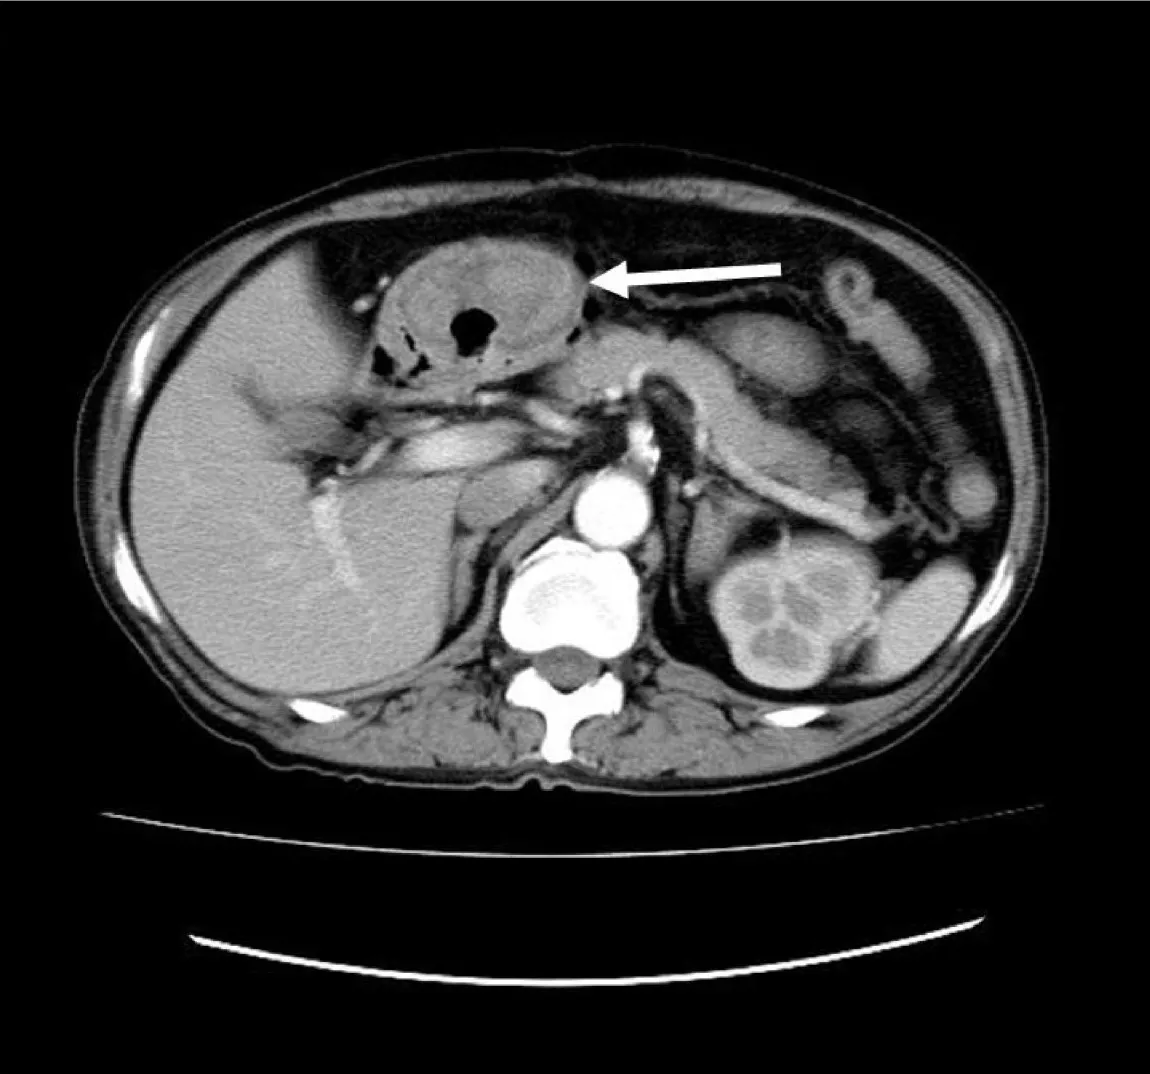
An abdominal computed tomography (CT) scan showing a heterogeneous mass (3 cm x 4 cm) located in the lower part of the stomach body. The tumor is indicated with an arrow.
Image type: radiology (ct)